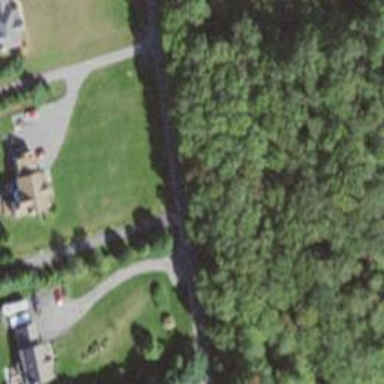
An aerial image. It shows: Driveway leading to service road.